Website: macys
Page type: store-pickup
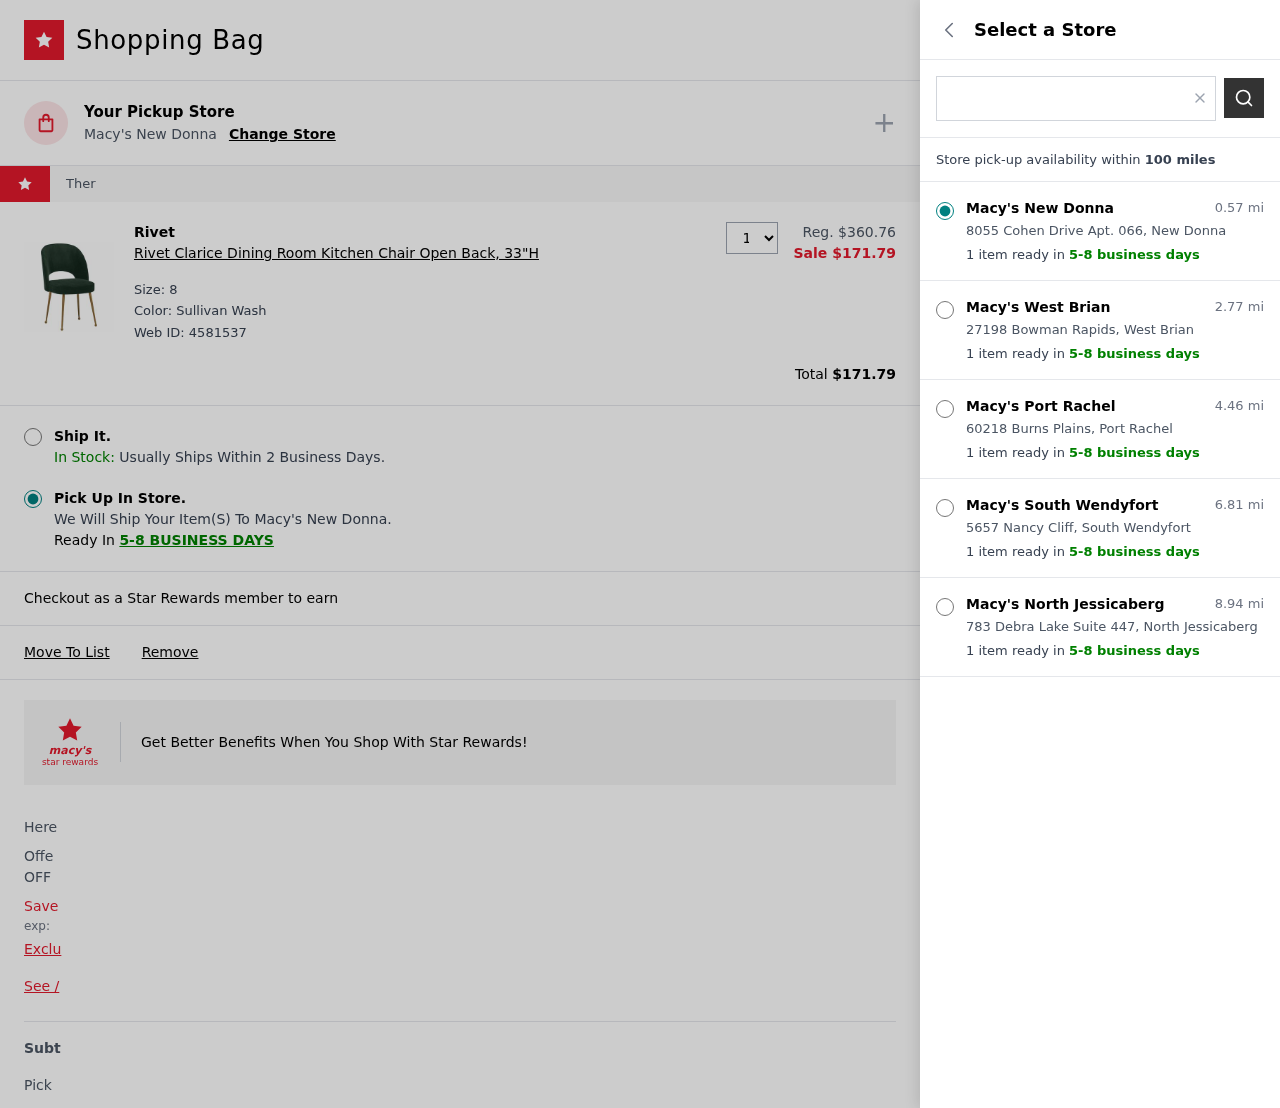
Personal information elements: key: PII_LOCATION1_CITY
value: New Donna
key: PII_LOCATION1_STREET
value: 8055 Cohen Drive Apt. 066
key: PII_LOCATION2_CITY
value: West Brian
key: PII_LOCATION2_STREET
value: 27198 Bowman Rapids
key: PII_LOCATION3_CITY
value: Port Rachel
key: PII_LOCATION3_STREET
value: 60218 Burns Plains
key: PII_LOCATION4_CITY
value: South Wendyfort
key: PII_LOCATION4_STREET
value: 5657 Nancy Cliff
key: PII_LOCATION5_CITY
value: North Jessicaberg
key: PII_LOCATION5_STREET
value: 783 Debra Lake Suite 447
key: PII_POSTCODE
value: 83724
Product elements: key: PRODUCT1_BRAND
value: Rivet
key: PRODUCT1_NAME
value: Rivet Clarice Dining Room Kitchen Chair Open Back, 33"H
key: PRODUCT1_PRICE
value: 171.79
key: PRODUCT1_QUANTITY
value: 1
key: PRODUCT1_ORIGINAL_PRICE
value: $360.76
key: PRODUCT1_WEB_ID
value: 4581537
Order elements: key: ORDER_TOTAL
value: $171.79
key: ORDER_DELIVERY_DATE
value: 5-8 business days
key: ORDER_DELIVERY_DATE
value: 5-8 BUSINESS DAYS
Search elements: key: SEARCH_LOCATION
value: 83724